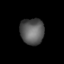
Tissue: lung
Cell type: T cells
Senescence score: 0.5548
Nuclear area (px): 611
Mean DAPI intensity: 90.818